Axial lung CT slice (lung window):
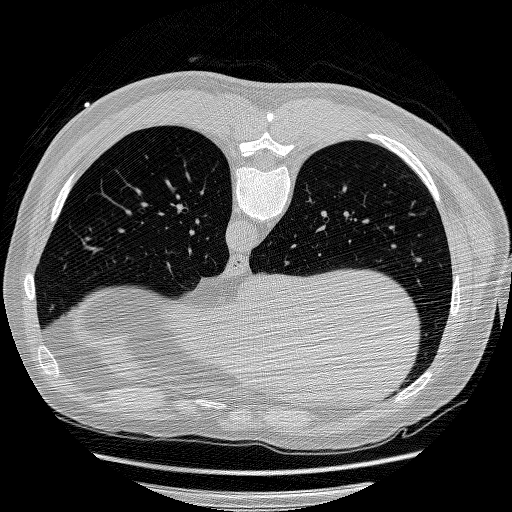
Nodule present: no